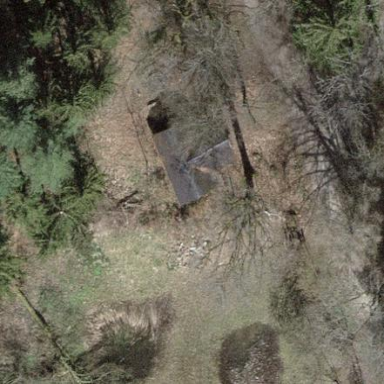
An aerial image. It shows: Cabin is depicted in the image.